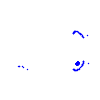
Particle: kaon